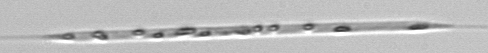
Label: Rhizosolenia